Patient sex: M
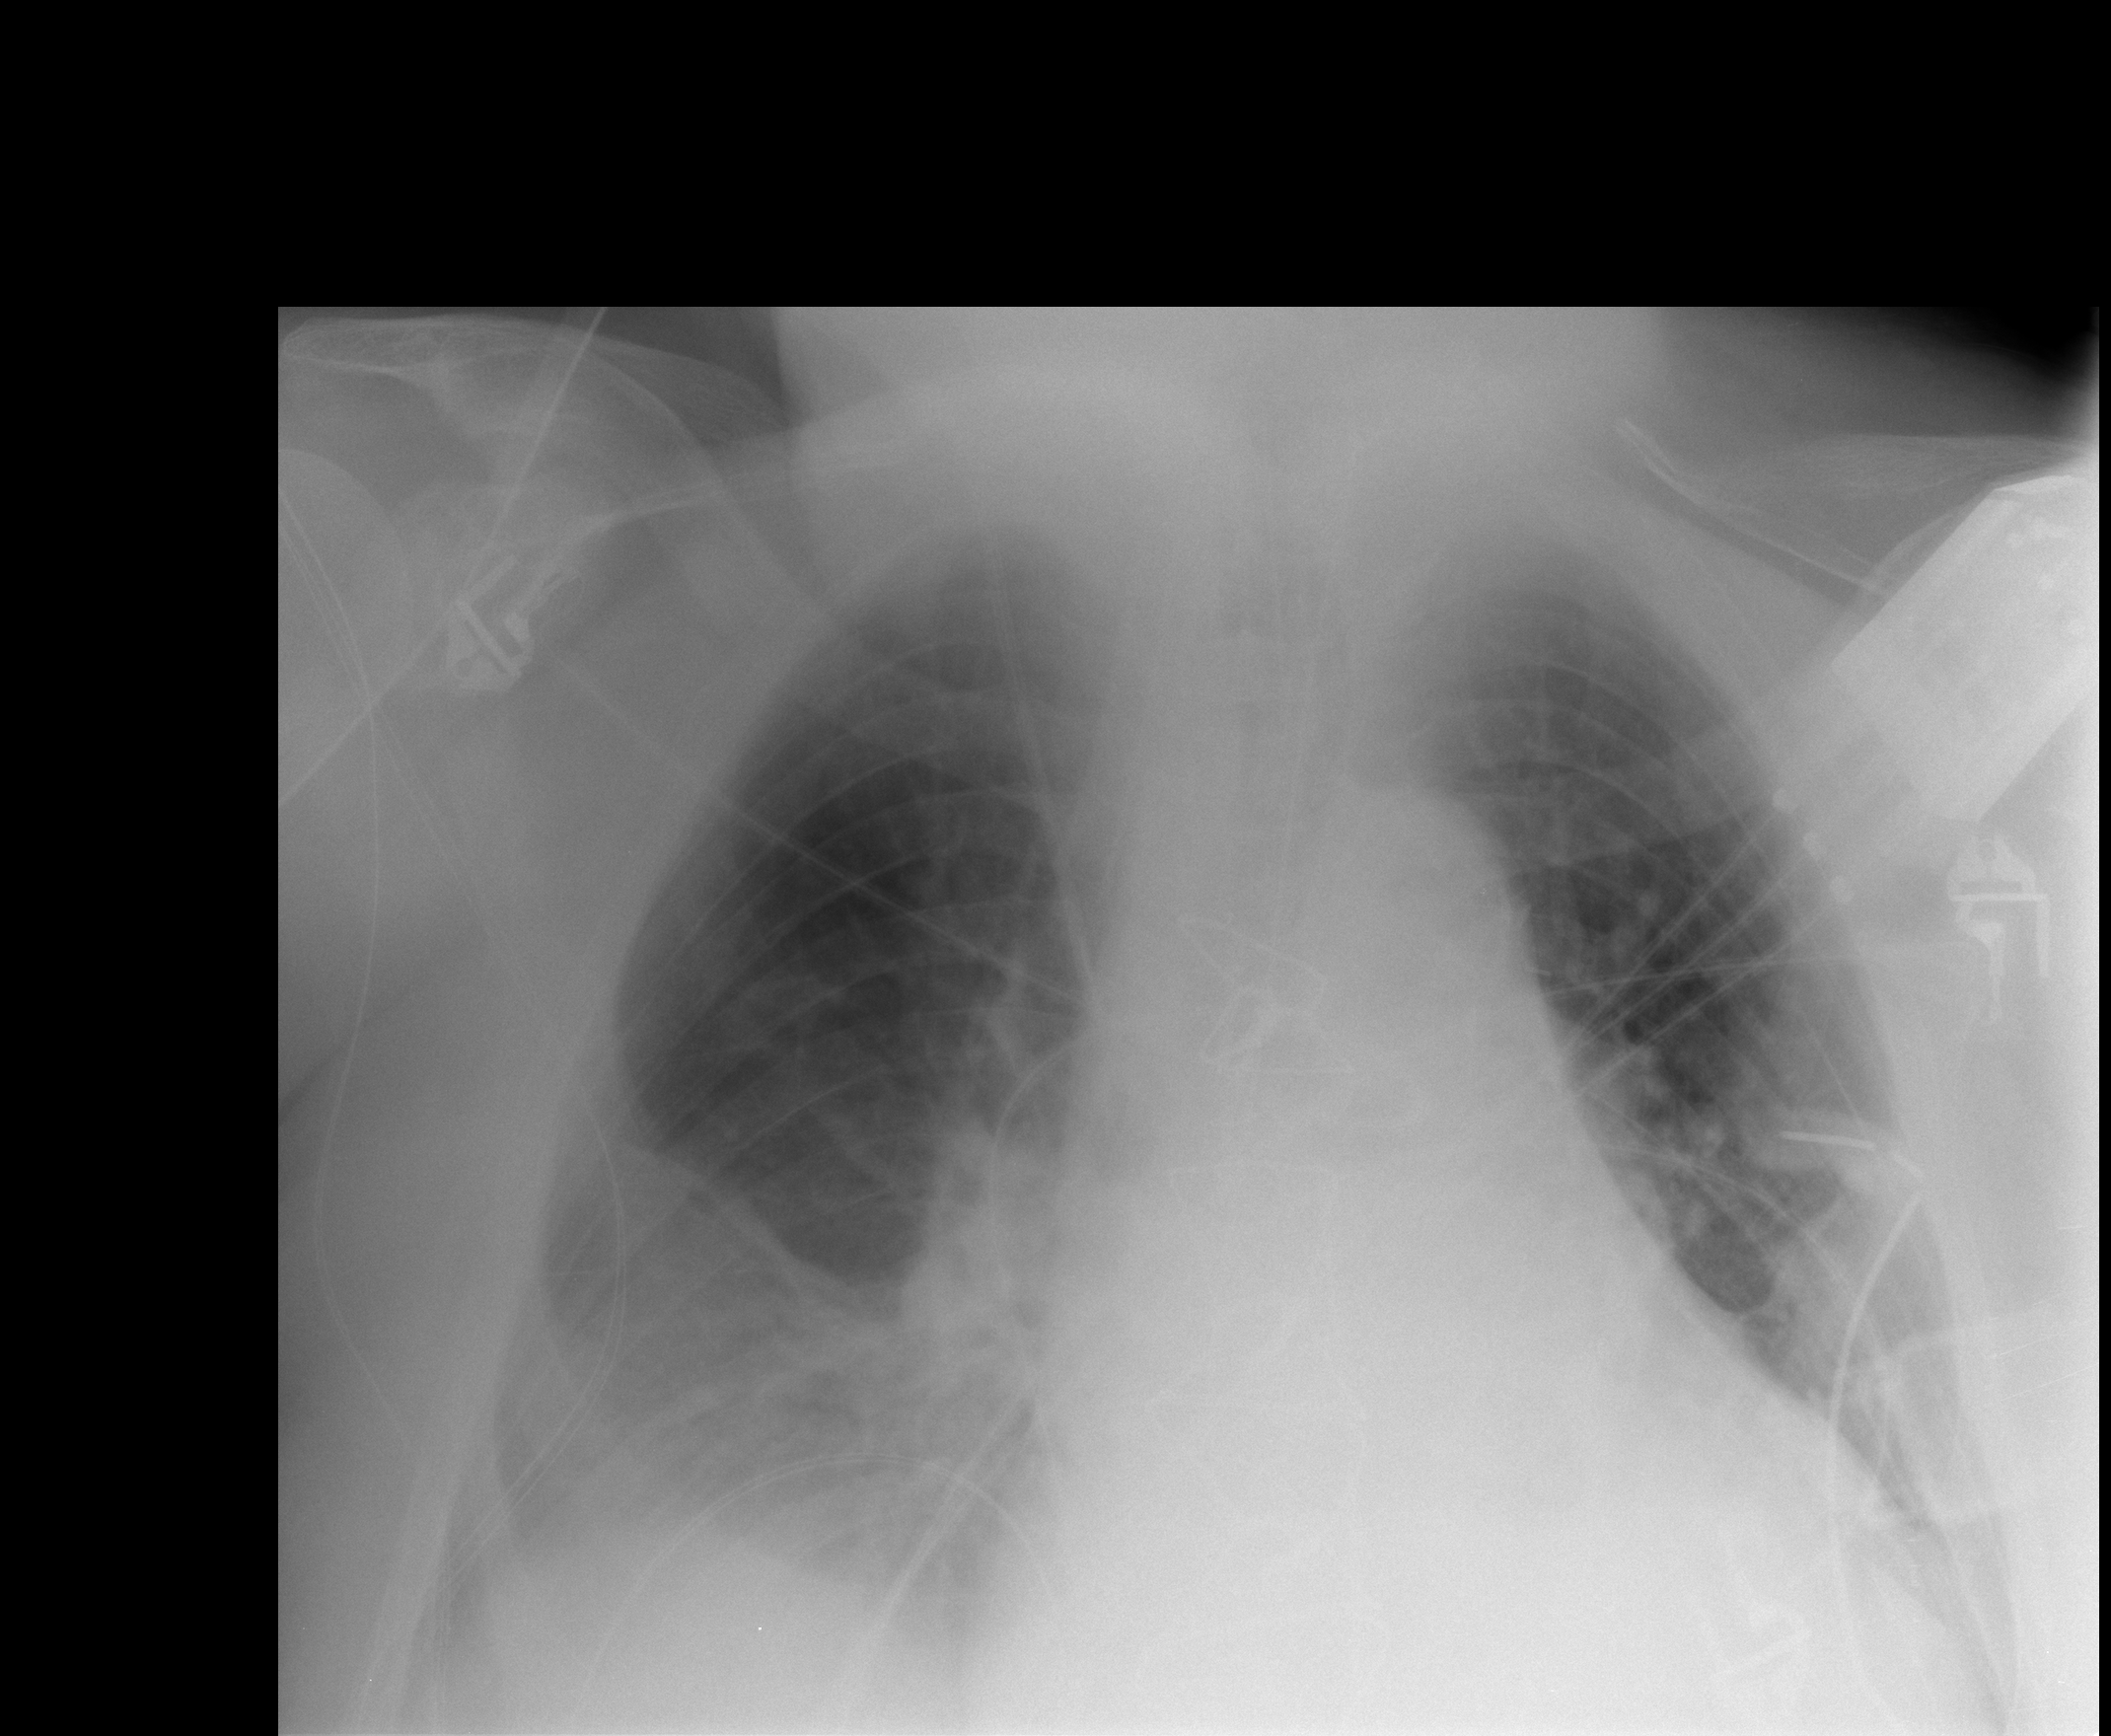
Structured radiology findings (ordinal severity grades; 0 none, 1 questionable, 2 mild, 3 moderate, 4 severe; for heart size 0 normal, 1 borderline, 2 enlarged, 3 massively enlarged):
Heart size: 2
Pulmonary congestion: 2
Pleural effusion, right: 1
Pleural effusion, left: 1
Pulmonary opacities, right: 2
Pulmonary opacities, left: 0
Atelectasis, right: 2
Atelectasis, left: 2